This plot shows a bearing's acceleration signal over time (raw waveform). Based on the visible evidence, which condition applies: normal, inner_race, outer_race, ball?
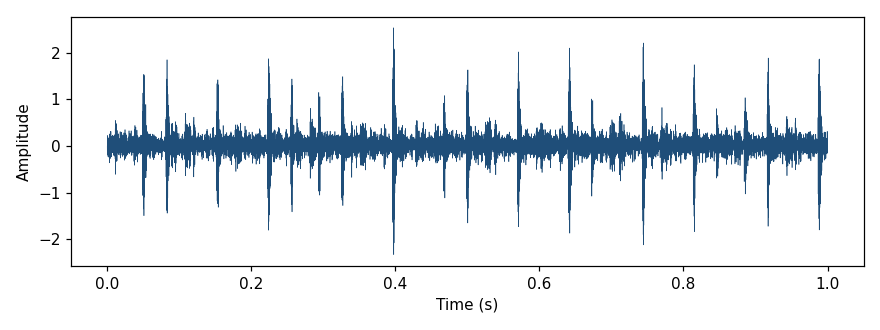
Answer: inner_race